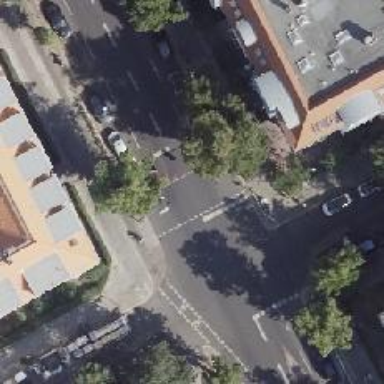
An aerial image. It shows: Secondary road with asphalt surface. There is separate cycle track on the right side and sidewalks on both sides. Lane markings are present on the road.